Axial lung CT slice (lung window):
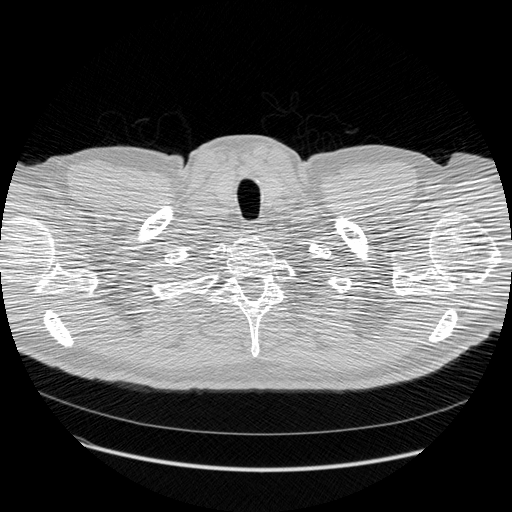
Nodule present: no